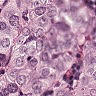
Metastatic tissue present: yes